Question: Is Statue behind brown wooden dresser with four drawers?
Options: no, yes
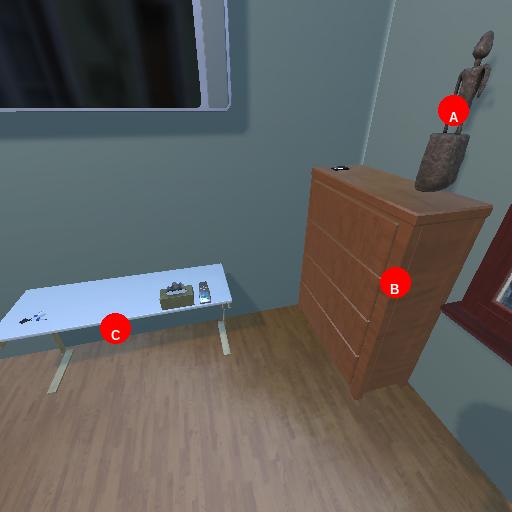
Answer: no